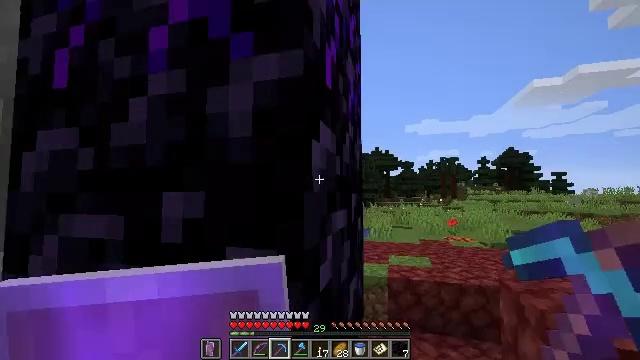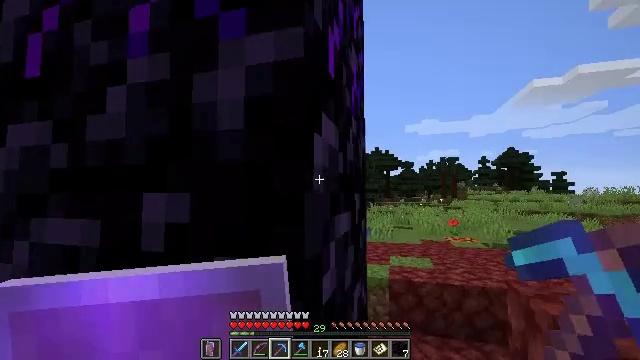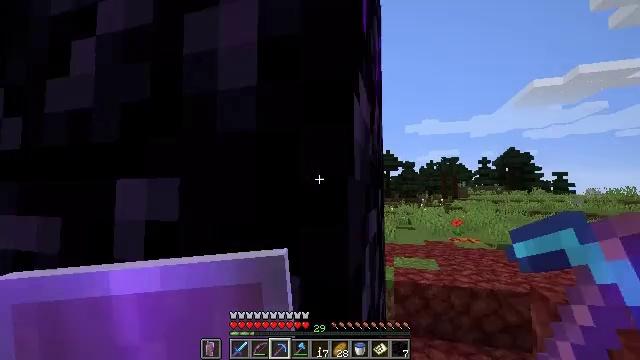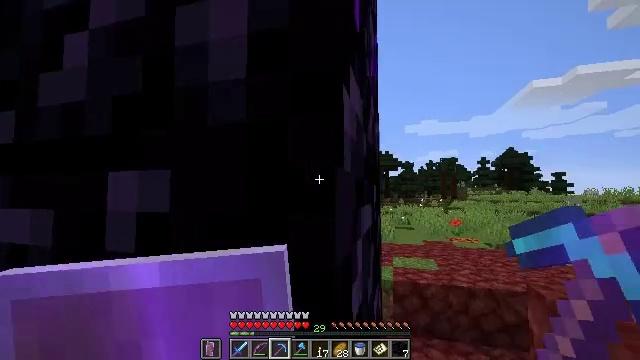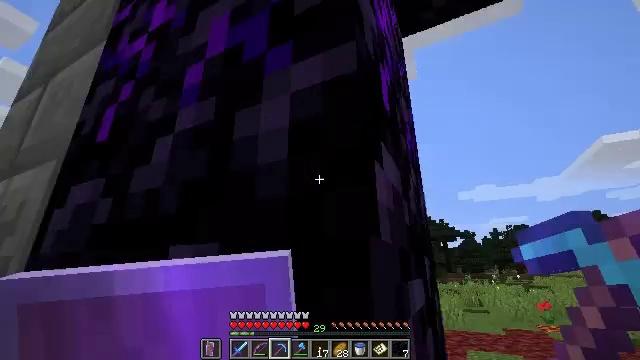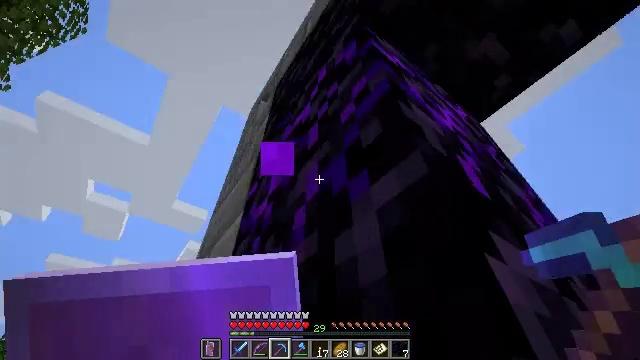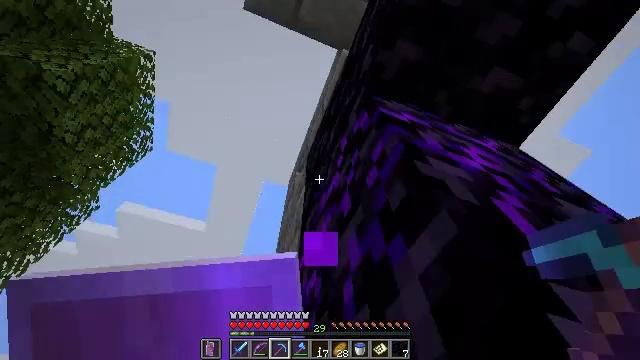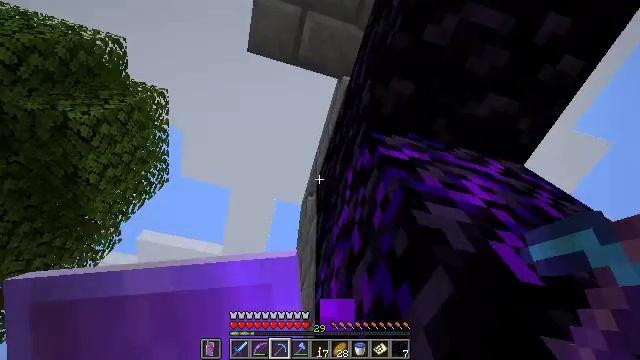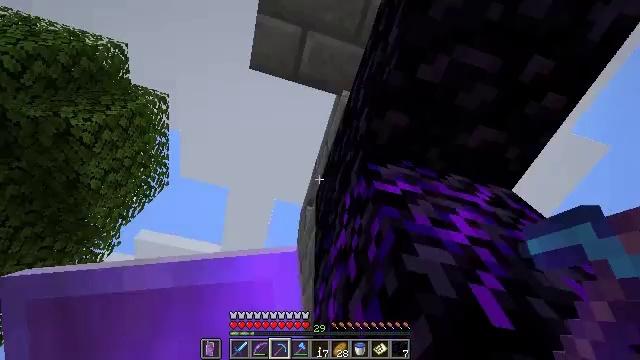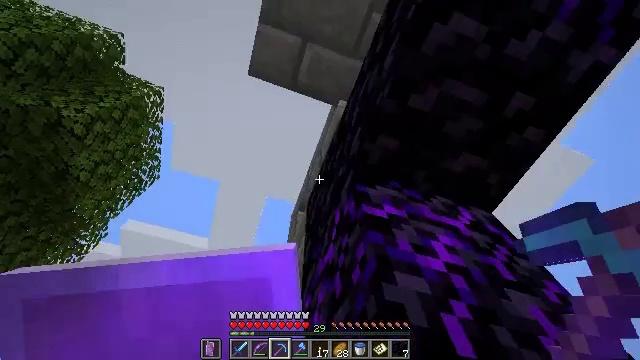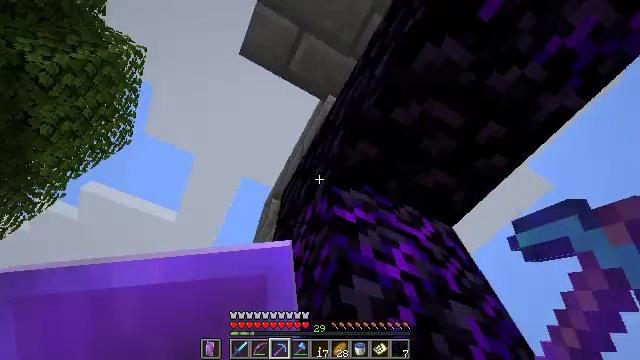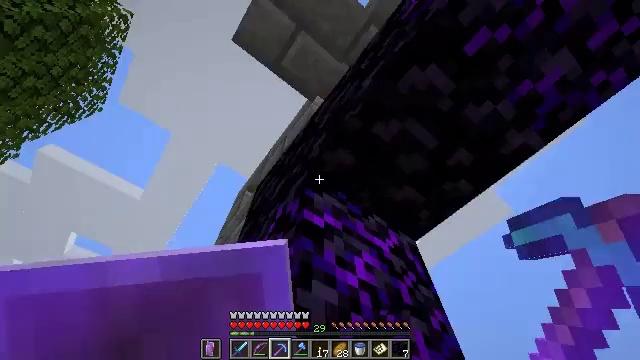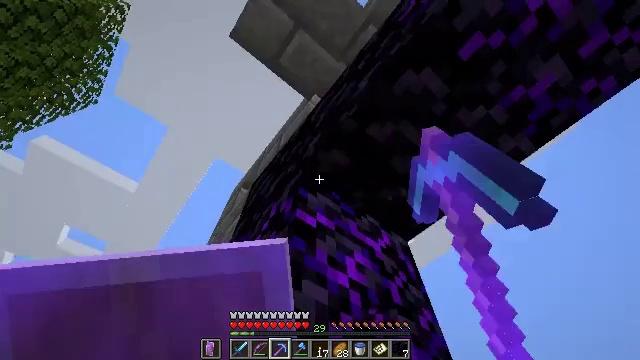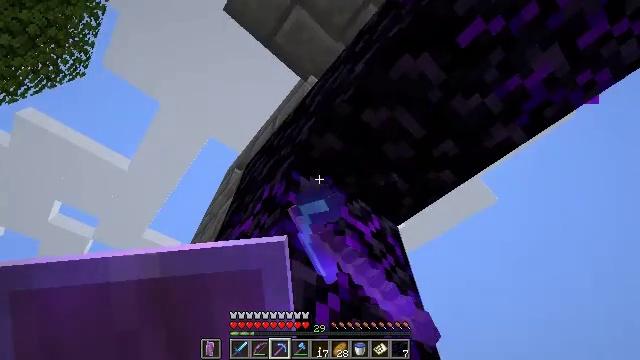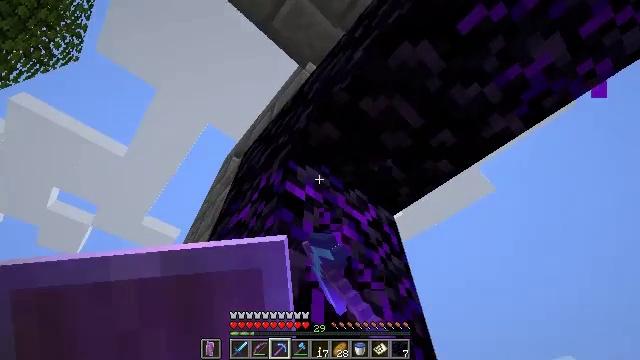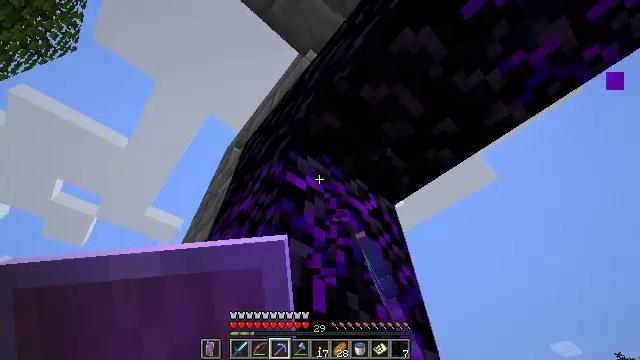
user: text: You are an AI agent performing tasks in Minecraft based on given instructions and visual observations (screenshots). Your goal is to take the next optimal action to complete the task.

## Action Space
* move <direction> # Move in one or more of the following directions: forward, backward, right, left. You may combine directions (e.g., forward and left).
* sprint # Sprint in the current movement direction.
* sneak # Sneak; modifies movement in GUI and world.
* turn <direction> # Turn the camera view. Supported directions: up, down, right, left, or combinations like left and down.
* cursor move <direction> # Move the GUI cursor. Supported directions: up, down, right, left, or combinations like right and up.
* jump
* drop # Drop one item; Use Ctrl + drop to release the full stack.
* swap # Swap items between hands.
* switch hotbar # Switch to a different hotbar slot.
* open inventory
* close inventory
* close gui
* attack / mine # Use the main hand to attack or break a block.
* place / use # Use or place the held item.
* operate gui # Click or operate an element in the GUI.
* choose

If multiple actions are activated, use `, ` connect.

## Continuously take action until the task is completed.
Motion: motion action
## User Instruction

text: Collect the crying obsidian underground.
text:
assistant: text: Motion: move forward
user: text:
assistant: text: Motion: move forward
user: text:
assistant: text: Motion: move forward and move right
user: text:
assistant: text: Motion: move forward and move right, turn left and up
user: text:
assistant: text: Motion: move forward and move right, turn left and up
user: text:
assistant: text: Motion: move back and move right, turn left and up
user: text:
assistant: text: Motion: move back, turn left and up
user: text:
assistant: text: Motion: move back
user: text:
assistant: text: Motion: turn right
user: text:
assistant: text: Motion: turn right and down
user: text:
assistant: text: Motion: turn right, attack / mine
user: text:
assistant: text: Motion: turn right, attack / mine
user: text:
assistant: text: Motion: turn right and down, attack / mine
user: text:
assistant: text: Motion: turn down, attack / mine
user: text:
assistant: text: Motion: turn down, attack / mine
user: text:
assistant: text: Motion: turn left and down, attack / mine
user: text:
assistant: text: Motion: turn down, attack / mine
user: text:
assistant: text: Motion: attack / mine
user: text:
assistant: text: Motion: attack / mine
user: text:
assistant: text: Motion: attack / mine
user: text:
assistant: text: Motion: attack / mine
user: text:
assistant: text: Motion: attack / mine
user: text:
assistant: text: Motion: attack / mine
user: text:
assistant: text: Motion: attack / mine
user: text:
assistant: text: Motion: attack / mine
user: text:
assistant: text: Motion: attack / mine
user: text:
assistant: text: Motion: attack / mine
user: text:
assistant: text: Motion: attack / mine
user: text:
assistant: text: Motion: attack / mine
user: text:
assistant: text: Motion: attack / mine